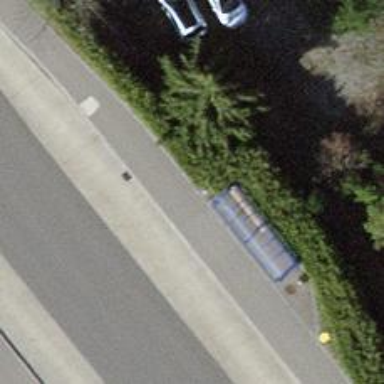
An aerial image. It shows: Bus stop with shelter. It is platform for public transport.